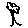
Label: tree